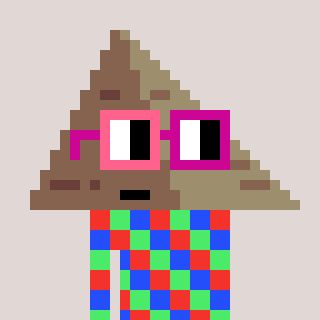
a pixel art character with square pink and red glasses, a pyramid-shaped head and a gold-colored body on a warm background